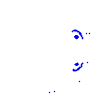
Particle: kaon